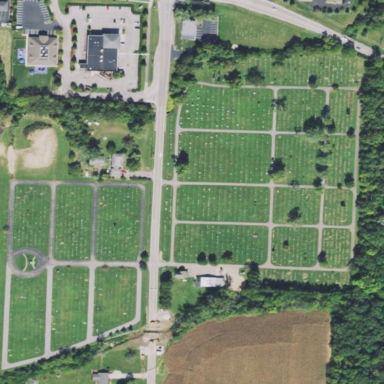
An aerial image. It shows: Cemetery.